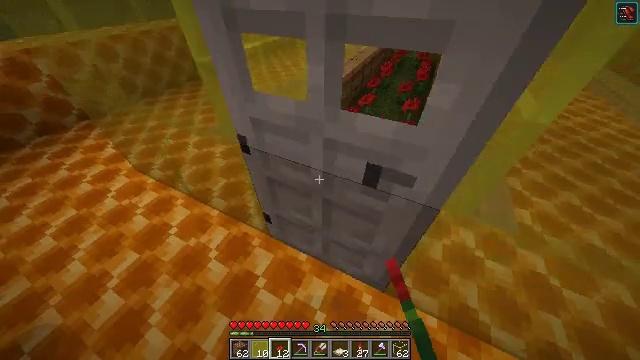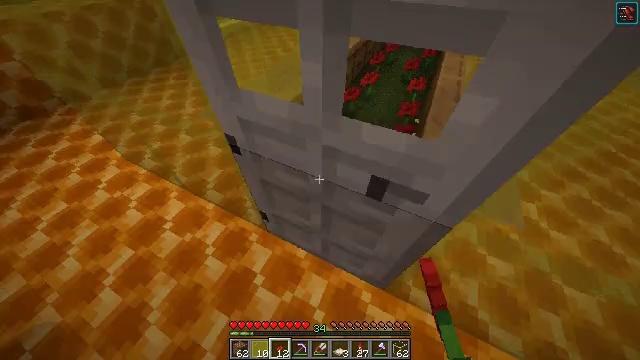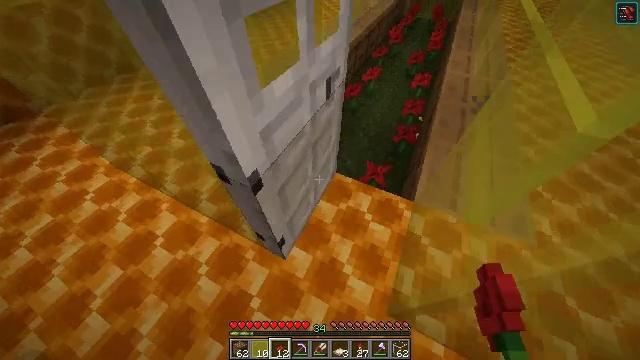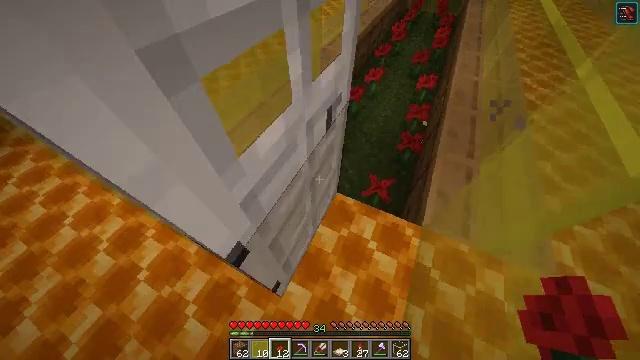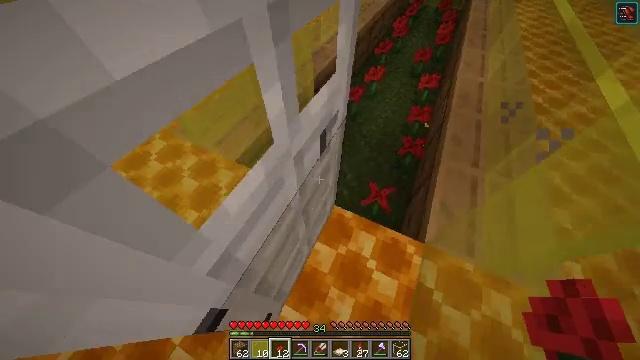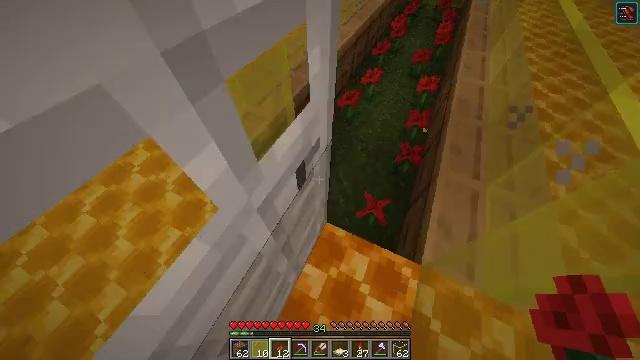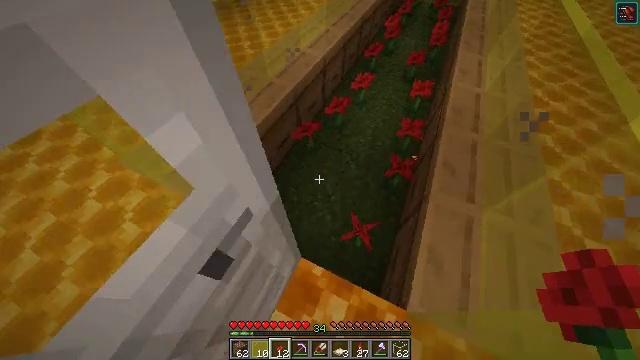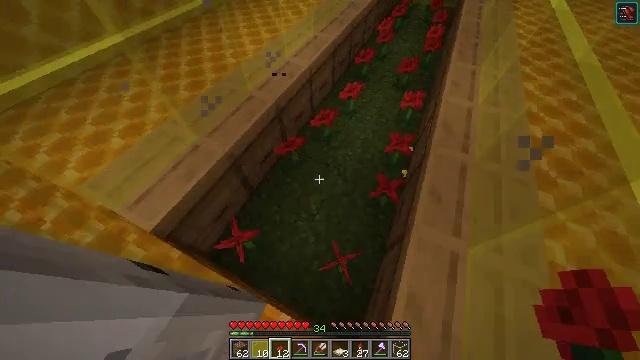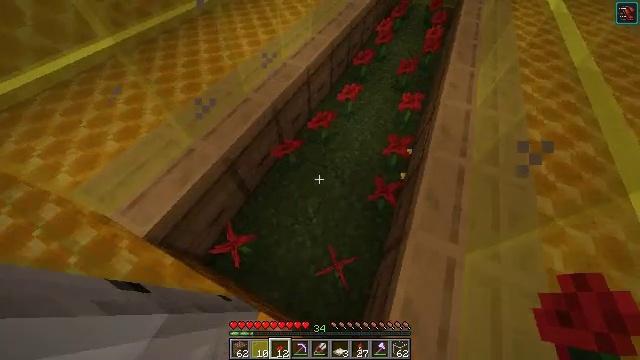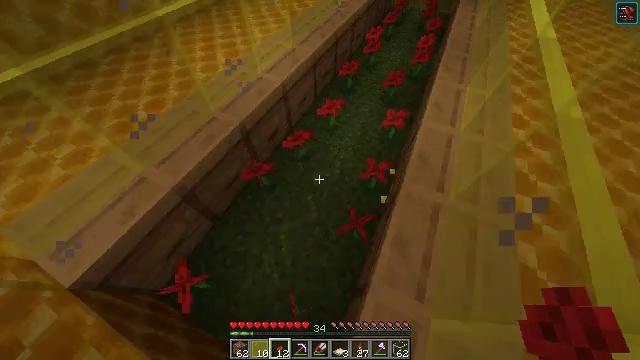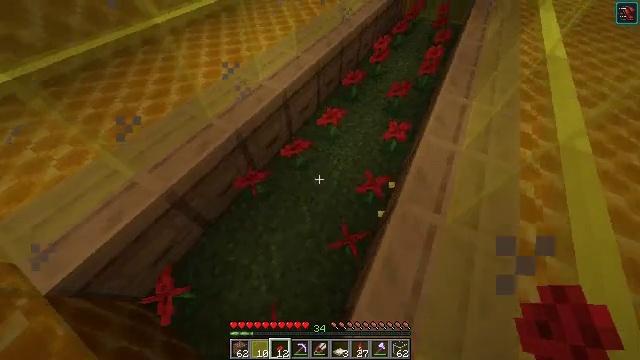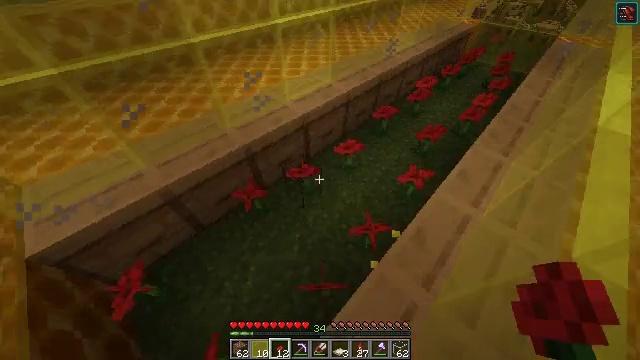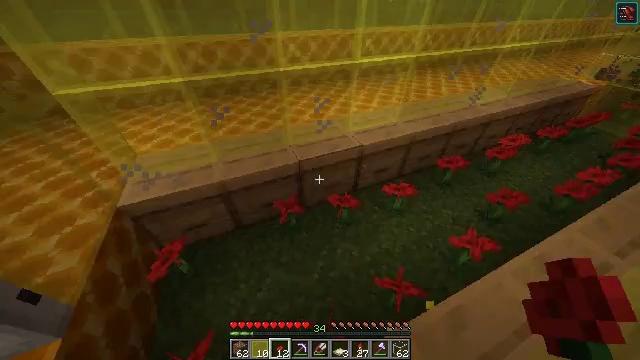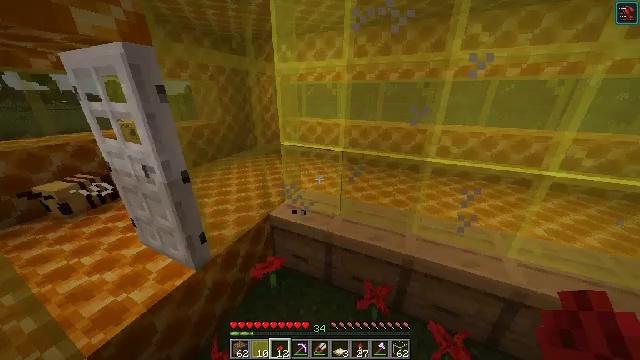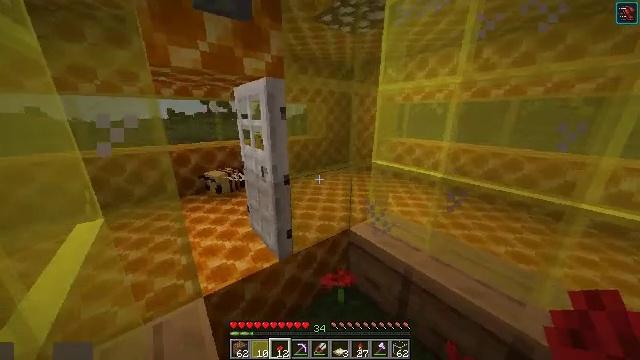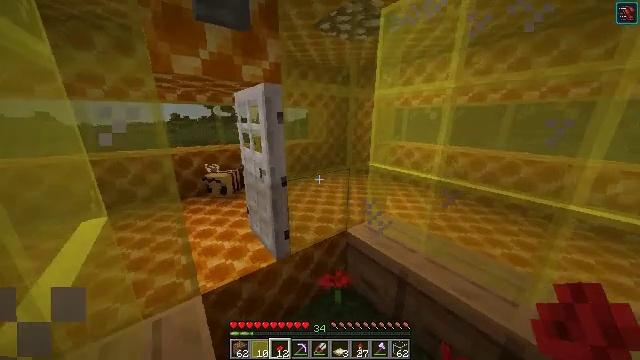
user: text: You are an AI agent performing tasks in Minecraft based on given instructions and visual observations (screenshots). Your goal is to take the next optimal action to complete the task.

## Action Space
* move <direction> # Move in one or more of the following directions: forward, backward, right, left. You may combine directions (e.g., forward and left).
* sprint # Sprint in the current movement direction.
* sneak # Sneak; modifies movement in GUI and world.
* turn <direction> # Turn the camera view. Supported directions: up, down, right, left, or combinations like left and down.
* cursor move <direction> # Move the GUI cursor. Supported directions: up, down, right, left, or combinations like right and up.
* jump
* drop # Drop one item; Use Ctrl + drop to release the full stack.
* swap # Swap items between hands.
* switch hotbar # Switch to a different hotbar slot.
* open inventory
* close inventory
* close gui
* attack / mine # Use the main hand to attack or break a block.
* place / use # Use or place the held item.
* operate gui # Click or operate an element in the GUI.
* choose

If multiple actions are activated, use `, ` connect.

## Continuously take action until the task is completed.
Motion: motion action
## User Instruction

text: Break the yellow stained glass pane.
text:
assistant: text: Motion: move forward, turn down
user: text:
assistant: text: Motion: move forward, turn down
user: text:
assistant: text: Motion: move forward, turn down
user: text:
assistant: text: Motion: move forward, turn down
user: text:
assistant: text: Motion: move forward
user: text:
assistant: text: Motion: move forward and move right
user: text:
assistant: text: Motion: move forward and move right
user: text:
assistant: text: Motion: move forward and move right
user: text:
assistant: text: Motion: move forward and move right
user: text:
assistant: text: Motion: move forward and move right, turn left and up
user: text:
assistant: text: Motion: move right, turn left and up
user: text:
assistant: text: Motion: move right, turn left and up
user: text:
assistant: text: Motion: move right, turn left and up
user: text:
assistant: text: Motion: turn left and up
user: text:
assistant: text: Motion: turn up
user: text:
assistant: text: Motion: turn right
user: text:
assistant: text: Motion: turn left and down
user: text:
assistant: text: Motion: turn left and up
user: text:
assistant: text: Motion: turn left and up
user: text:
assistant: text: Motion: turn left and up
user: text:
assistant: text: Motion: turn left and up
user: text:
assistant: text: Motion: turn left and up
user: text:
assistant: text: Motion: turn left and up
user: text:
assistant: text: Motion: turn up
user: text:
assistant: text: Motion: turn up
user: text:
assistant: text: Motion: turn up
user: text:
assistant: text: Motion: turn up
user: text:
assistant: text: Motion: turn up
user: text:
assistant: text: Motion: no_op
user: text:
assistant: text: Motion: use / place